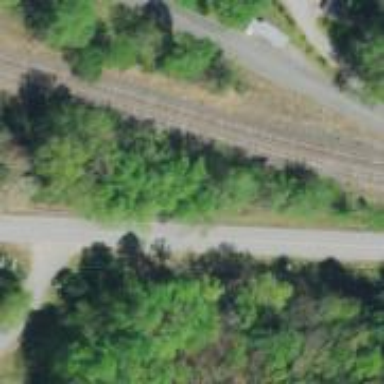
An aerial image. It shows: Disused railway siding.